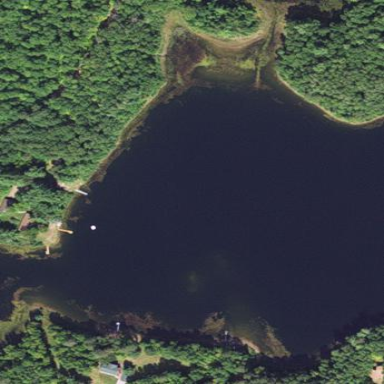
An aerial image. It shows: Serene lake.